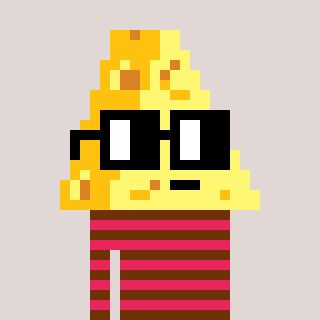
a pixel art character with square black glasses, a cheese-shaped head and a redpinkish-colored body on a warm background